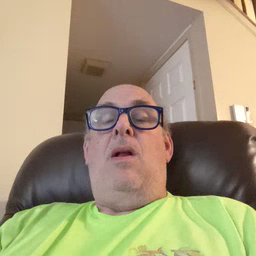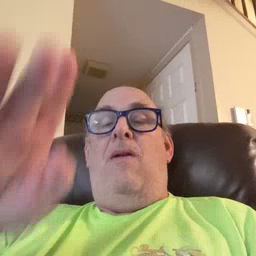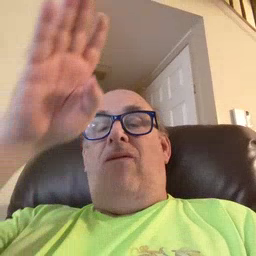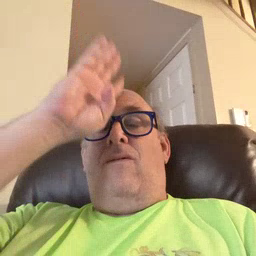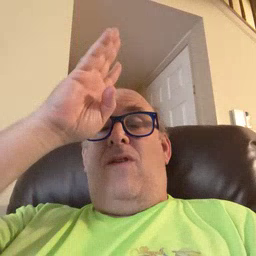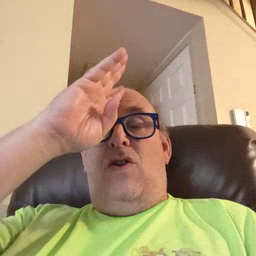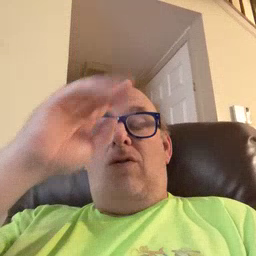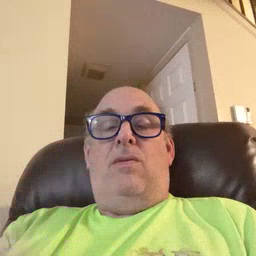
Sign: fireman